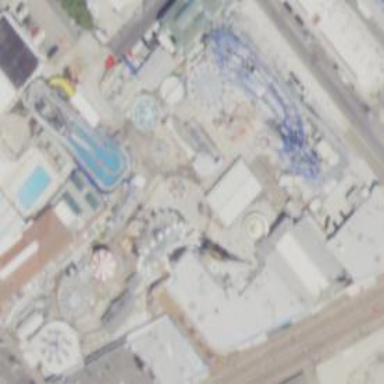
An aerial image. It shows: Theme park.